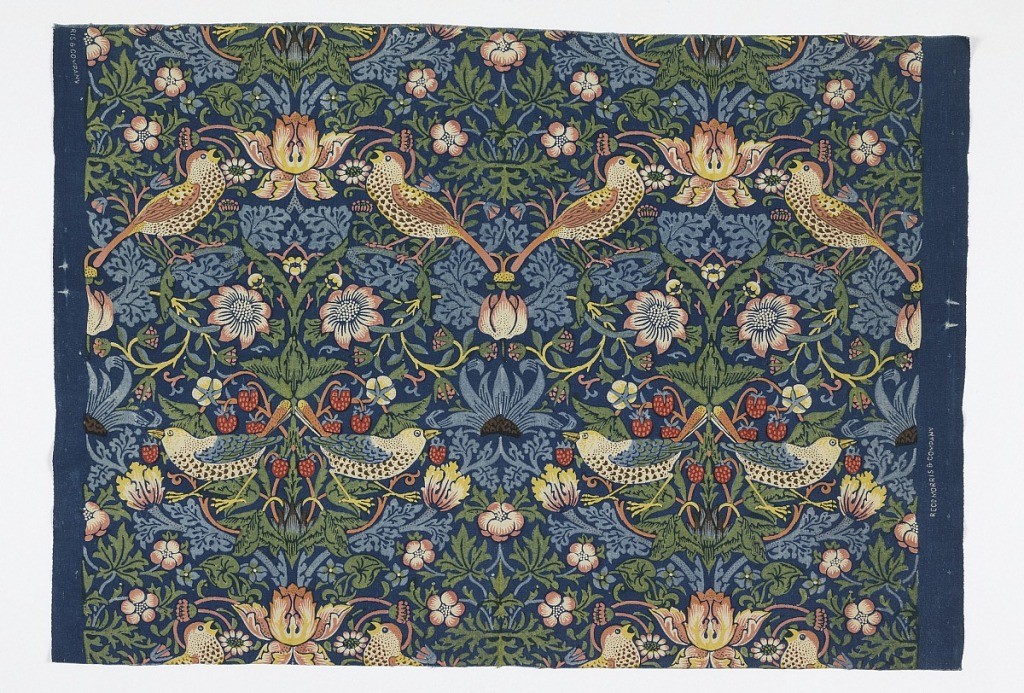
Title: Strawberry Thief
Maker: Morris & Co., London, England
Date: designed 1883, printed ca. 1934
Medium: cotton Technique: printed on plain weave
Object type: Textile
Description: Vertically symmetrical arrangement of pairs of confronted and addorsed birds, with strawberries and flowers. Printed in several colors on a dark blue ground.